Aerial crown-view tile of a tropical tree (Barro Colorado Island, Panama), acquired 20250616:
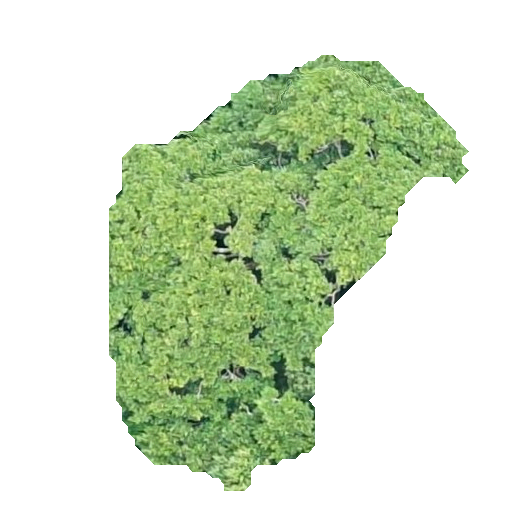
Species: Simarouba amara
GBIF accepted scientific name: Simarouba amara
Crown area: 135.726 m²